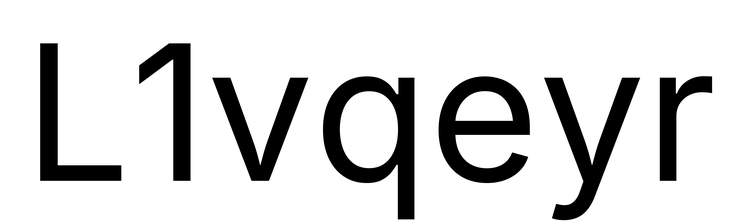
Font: Inter_Regular